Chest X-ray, AP view. Patient: 15 years old, sex M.
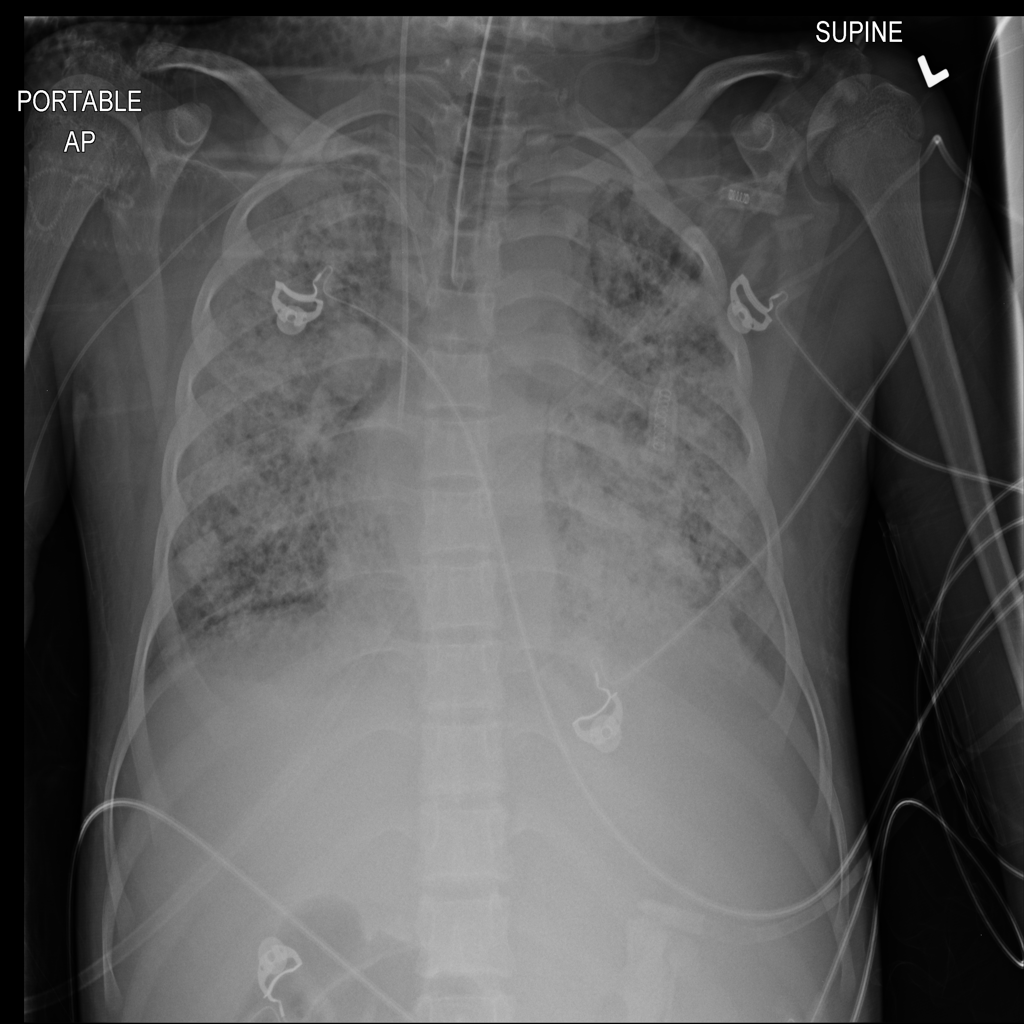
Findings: No Finding